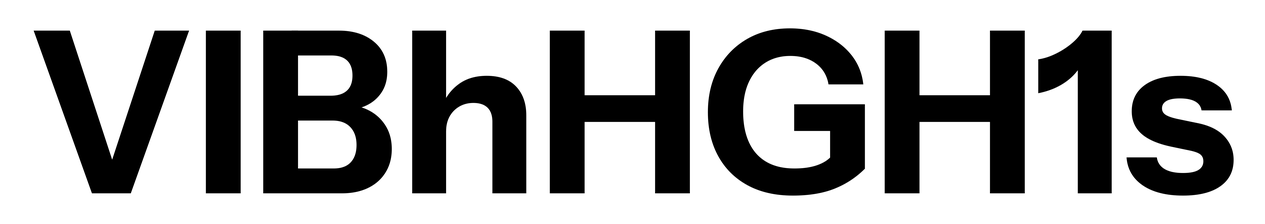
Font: InstrumentSans_Bold